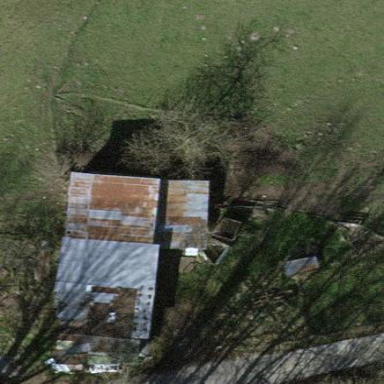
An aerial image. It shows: Shed.